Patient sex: M
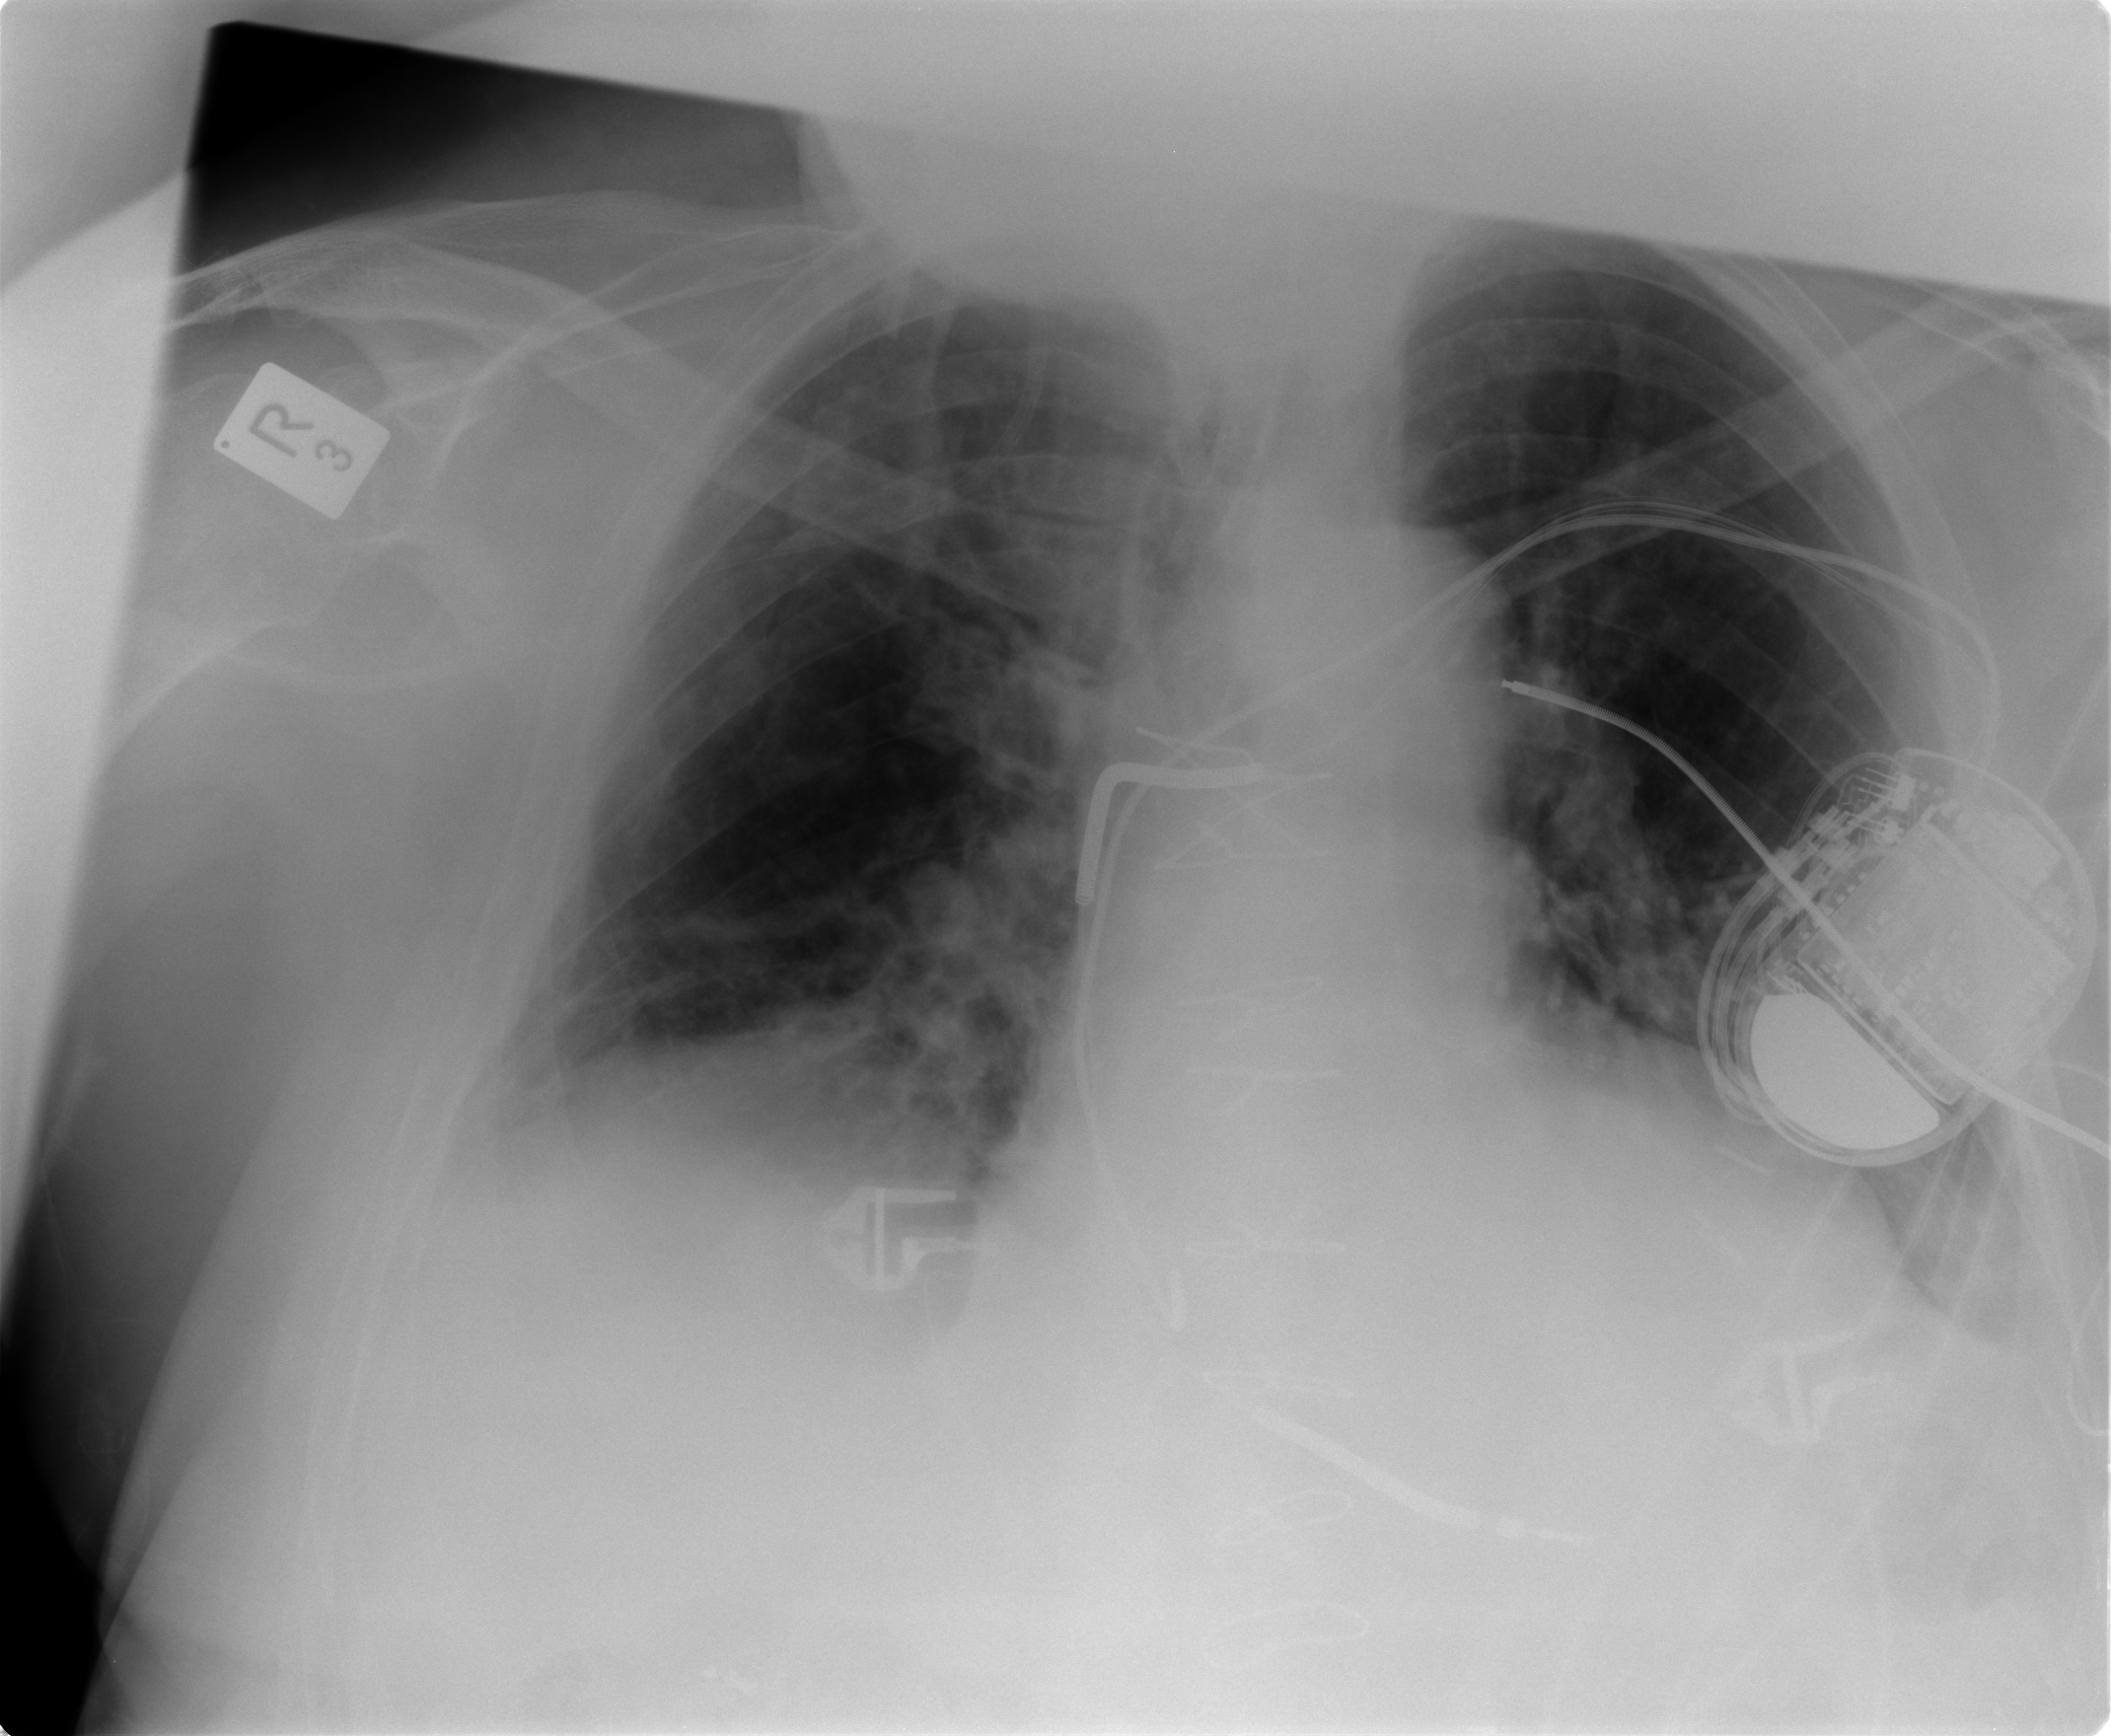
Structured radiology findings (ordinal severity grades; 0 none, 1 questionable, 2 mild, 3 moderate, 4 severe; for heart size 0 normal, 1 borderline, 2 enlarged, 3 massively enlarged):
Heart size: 2
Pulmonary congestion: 2
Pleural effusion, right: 1
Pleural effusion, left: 2
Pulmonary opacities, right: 1
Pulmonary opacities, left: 0
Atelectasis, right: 2
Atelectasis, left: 2